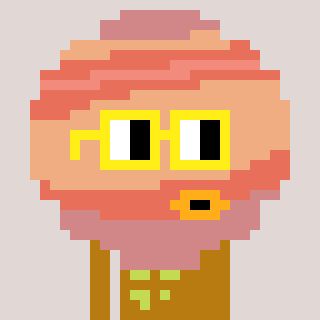
a pixel art character with square yellow glasses, a jupiter-shaped head and a gold-colored body on a warm background